Question: I have an application where I need to do the following:
1. load a texture from disk into a GL texture
2. run an image filter on it (render it onto another texture via an FBO)
3. display the resulting texture on screen
I've got that much working.
Next, I'd like to be able to move step #2 to a separate shared GL context.
On initialization, I create a shared context:
'''
rootContext = CGLGetCurrentContext();
CGLPixelFormatObj pf = CGLGetPixelFormat(rootContext);
CGLCreateContext(pf, rootContext, &childContext);
'''
...then make it current and set up the framebuffer on it...
'''
CGLSetCurrentContext(childContext);
glGenTextures(1, &childTexture);
glBindTexture(GL_TEXTURE_2D, childTexture);
glTexParameteri(GL_TEXTURE_2D, GL_TEXTURE_MIN_FILTER, GL_LINEAR);
glTexParameteri(GL_TEXTURE_2D, GL_TEXTURE_MAG_FILTER, GL_LINEAR);
glTexImage2D(GL_TEXTURE_2D, 0, GL_RGBA, image.width(), image.height(), 0, GL_RGBA, GL_UNSIGNED_BYTE, NULL);
glGenFramebuffers(1, &childFramebuffer);
glBindFramebuffer(GL_FRAMEBUFFER, childFramebuffer);
glFramebufferTexture2D(GL_FRAMEBUFFER, GL_COLOR_ATTACHMENT0, GL_TEXTURE_2D, childTexture, 0);
'''
Then, when it's time to render each frame, I make 'childContext' current and render to it:
'''
CGLSetCurrentContext(childContext);
glBindFramebuffer(GL_FRAMEBUFFER, childFramebuffer);
glUseProgram(childProgram);
glActiveTexture(GL_TEXTURE0);
glBindTexture(GL_TEXTURE_2D, inputTexture);
glUniform1i(childTextureUniform, 0);
glBindBuffer(GL_ARRAY_BUFFER, childQuadPositionBuffer);
glVertexAttribPointer(childPositionAttribute, 2, GL_FLOAT, GL_FALSE, sizeof(GLfloat)*2, (void*)0);
glEnableVertexAttribArray(childPositionAttribute);
glBindBuffer(GL_ELEMENT_ARRAY_BUFFER, childQuadElementBuffer);
glDrawElements(GL_TRIANGLE_STRIP, 4, GL_UNSIGNED_SHORT, (void*)0);
glDisableVertexAttribArray(childPositionAttribute);
glUseProgram(0);
glBindFramebuffer(GL_FRAMEBUFFER, 0);
'''
...then I make 'rootContext' current and render the FBO's texture to screen:
'''
CGLSetCurrentContext(rootContext);
glUseProgram(rootProgram);
glActiveTexture(GL_TEXTURE0);
glBindTexture(GL_TEXTURE_2D, childTexture); // This texture was created and populated on childContext.
glUniform1i(rootTextureUniform, 0);
glBindBuffer(GL_ARRAY_BUFFER, rootQuadPositionBuffer);
glVertexAttribPointer(rootPositionAttribute, 2, GL_FLOAT, GL_FALSE, sizeof(GLfloat)*2, (void*)0);
glEnableVertexAttribArray(rootPositionAttribute);
glBindBuffer(GL_ELEMENT_ARRAY_BUFFER, rootQuadElementBuffer);
glDrawElements(GL_TRIANGLE_STRIP, 4, GL_UNSIGNED_SHORT, (void*)0);
glDisableVertexAttribArray(rootPositionAttribute);
glUseProgram(0);
'''
This works perfectly 'CGLSetCurrentContext(childContext);'.
But if I switch to the shared context to render to the FBO, I see glitchy garbage rendered onscreen, as though nothing ever gets rendered onto 'childTexture':

...which is really cool, but I'm going for a more of a aesthetic here.
---
## I've already tried
1. Checking for CGLErrors when creating the shared context -- there are no errors; it's created successfully.
2. Checking glGetError() -- there are no errors.
3. Checking glCheckFramebufferStatus() -- it's GL_FRAMEBUFFER_COMPLETE.
4. Calling glBindTexture(GL_TEXTURE_2D, 0); after each glDisableVertexAttribArray() call, as suggested by @datenwolf. No change.
## Complete source code
I created 2 simple test apps which both exhibit the same problem:
- <URL>
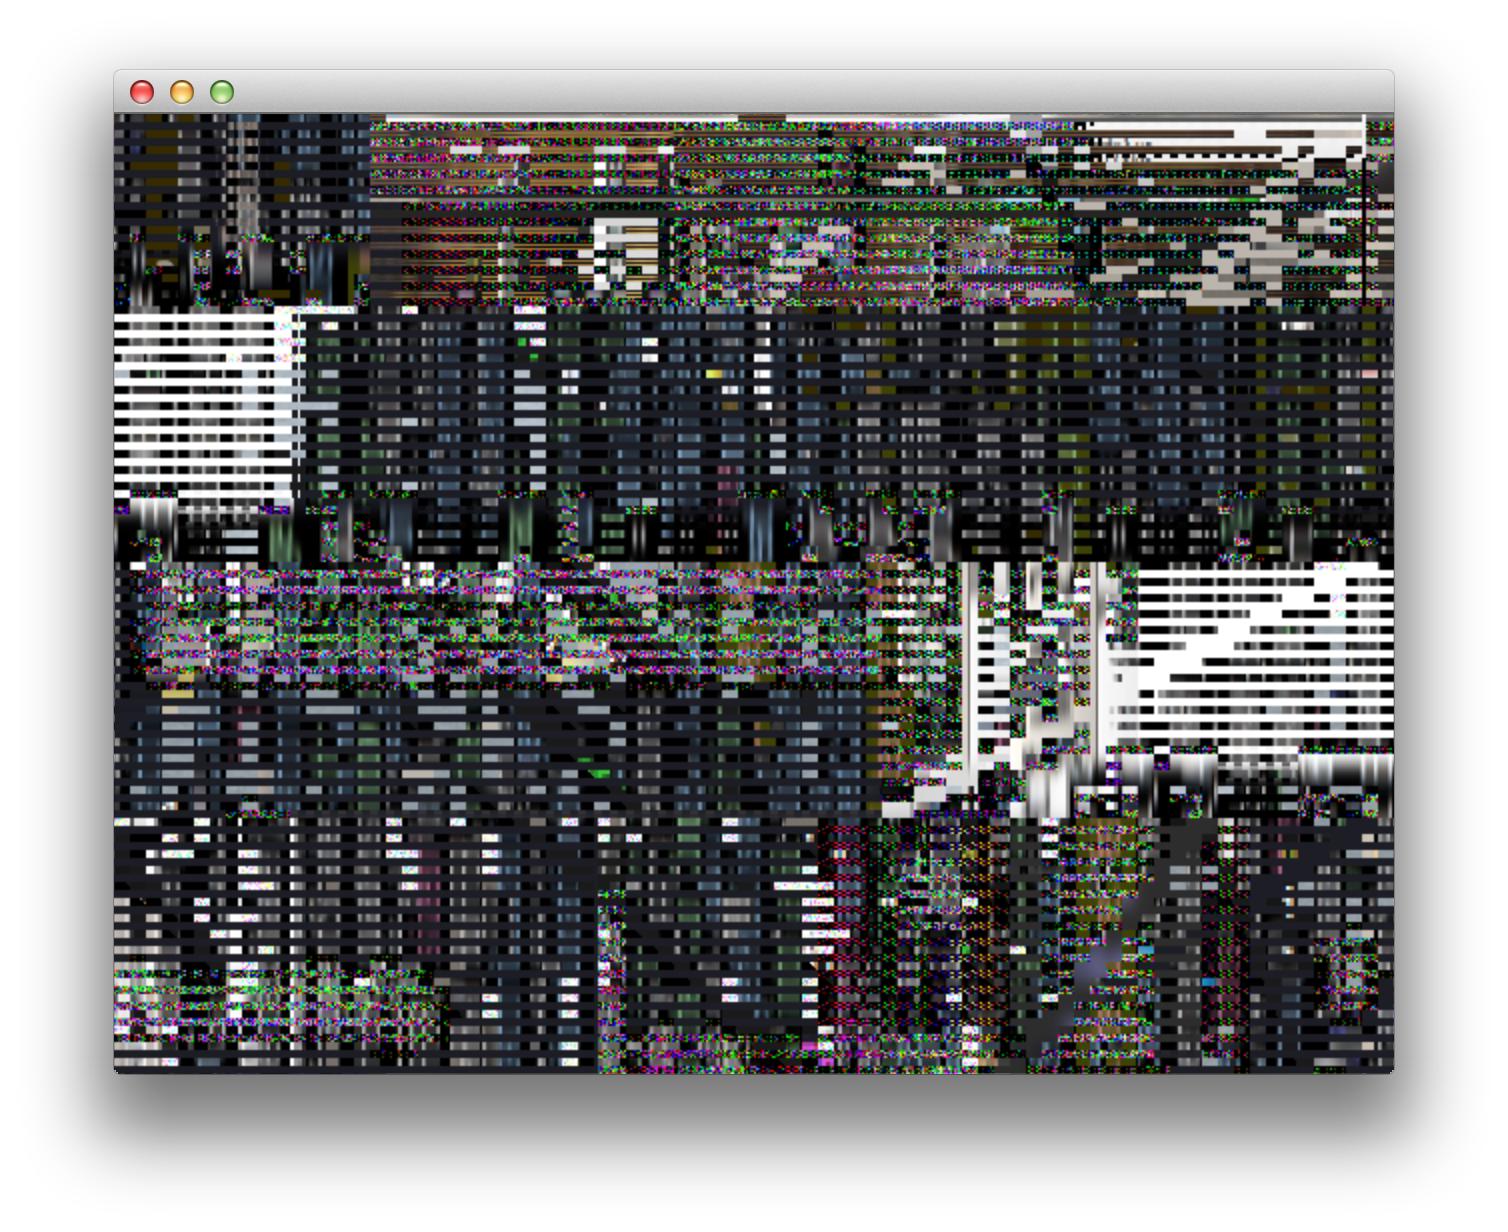
Answer: I got it working, with 2 changes to the sample code above:
- 'glViewport()'- 'glFlushRenderAPPLE();'